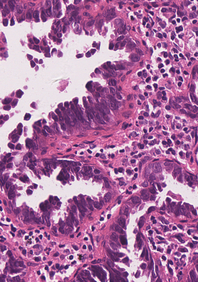
Tumor epithelial tissue: yes
Tumor-associated stroma tissue: yes
Normal tissue: no